Question: I have successfully implemented a recycler view with the grid layout manner of span count 2.
Now i want to implement something like in the below picture. For this i need to customize my grid layout manager such that the span count for 1 element is 1 and for rest all it is 2. Is there anyway possible.

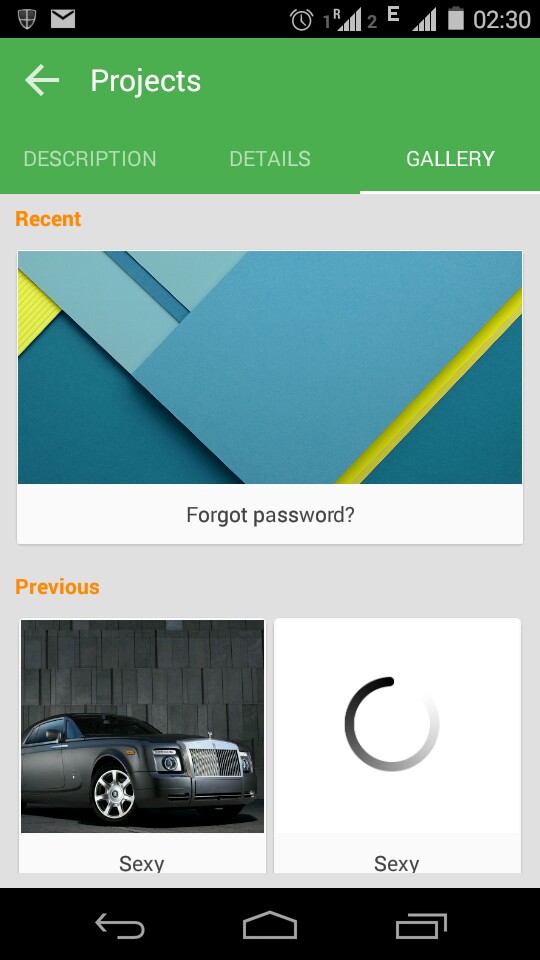
Answer: Use 'setSpanSizeLookup' to provide this information to the layout manager.
see docs here:
<URL>